Field crop: maize
Growth stage: 2
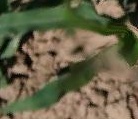
Species: maize